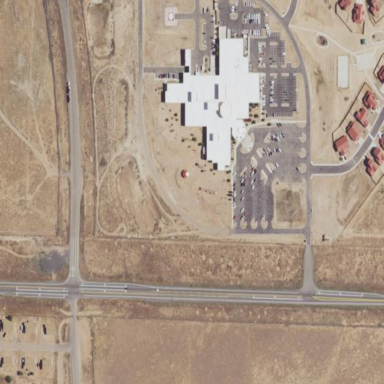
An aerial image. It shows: Clinic.